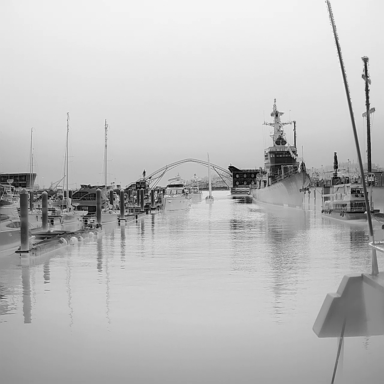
There are nine objects shown in the infrared image, including four sailboats, three canoes, a warship, and a container_ship.